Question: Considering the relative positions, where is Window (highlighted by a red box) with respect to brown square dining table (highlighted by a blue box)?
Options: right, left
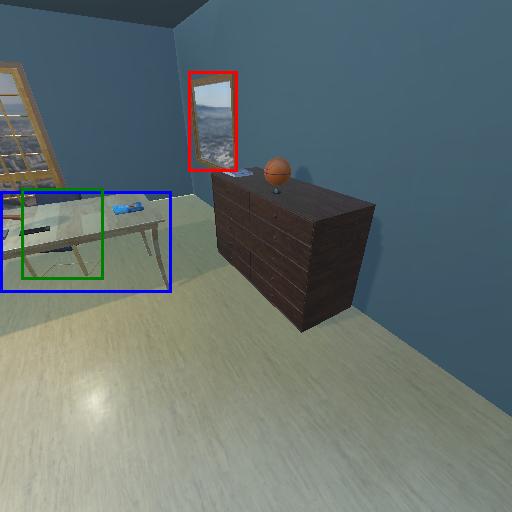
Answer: right